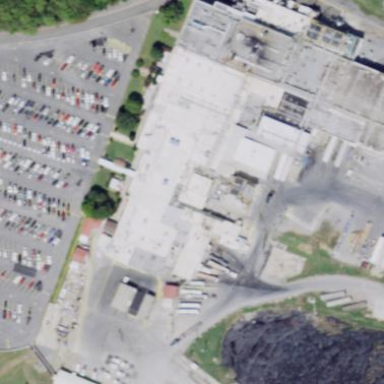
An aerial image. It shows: Industrial area with slaughterhouse.